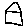
Label: house